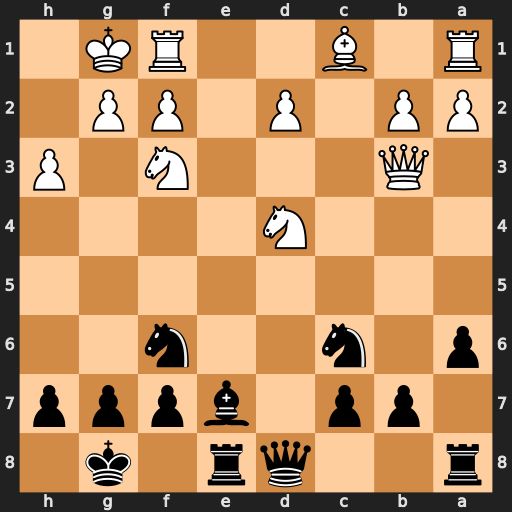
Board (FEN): r2qr1k1/1pp1bppp/p1n2n2/8/3N4/1Q3N1P/PP1P1PP1/R1B2RK1
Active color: b
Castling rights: -
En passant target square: -
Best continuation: Nxd4 Nxd4 Qxd4